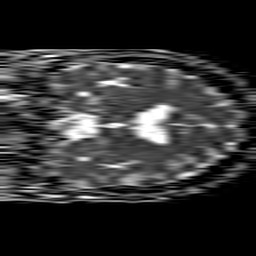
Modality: ADC
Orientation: coronal
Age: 50
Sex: male
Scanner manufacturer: philips
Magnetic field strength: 1.5 T
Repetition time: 4.6 s
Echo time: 0.08631 s